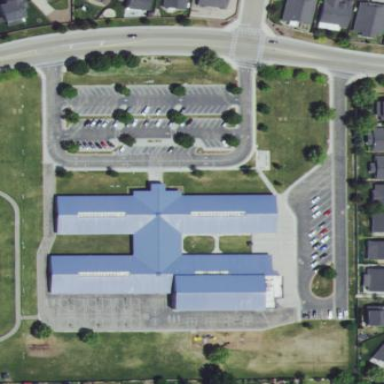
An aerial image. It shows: School building.